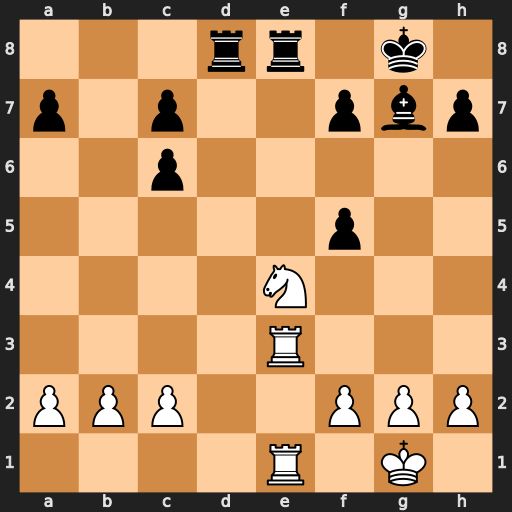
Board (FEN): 3rr1k1/p1p2pbp/2p5/5p2/4N3/4R3/PPP2PPP/4R1K1
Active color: w
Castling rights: -
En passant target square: -
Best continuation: Nf6+ Bxf6 Rxe8+ Rxe8 Rxe8+